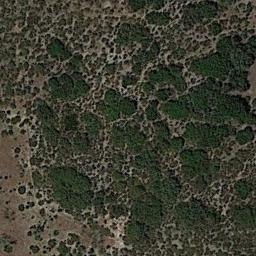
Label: chaparral